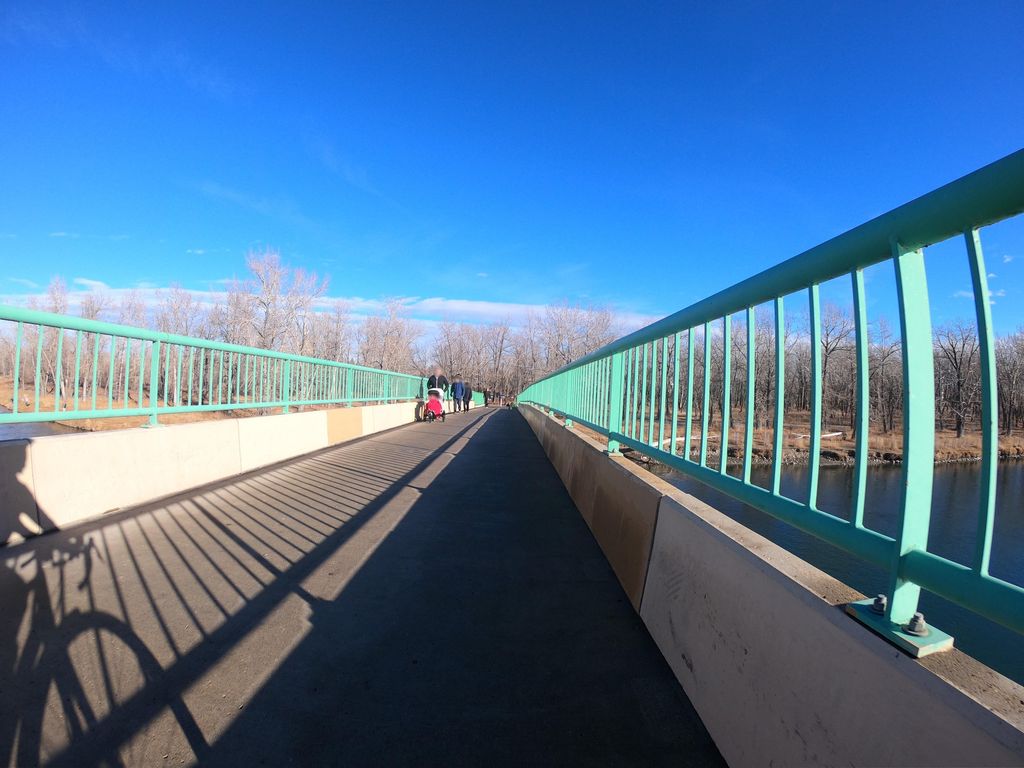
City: calgary